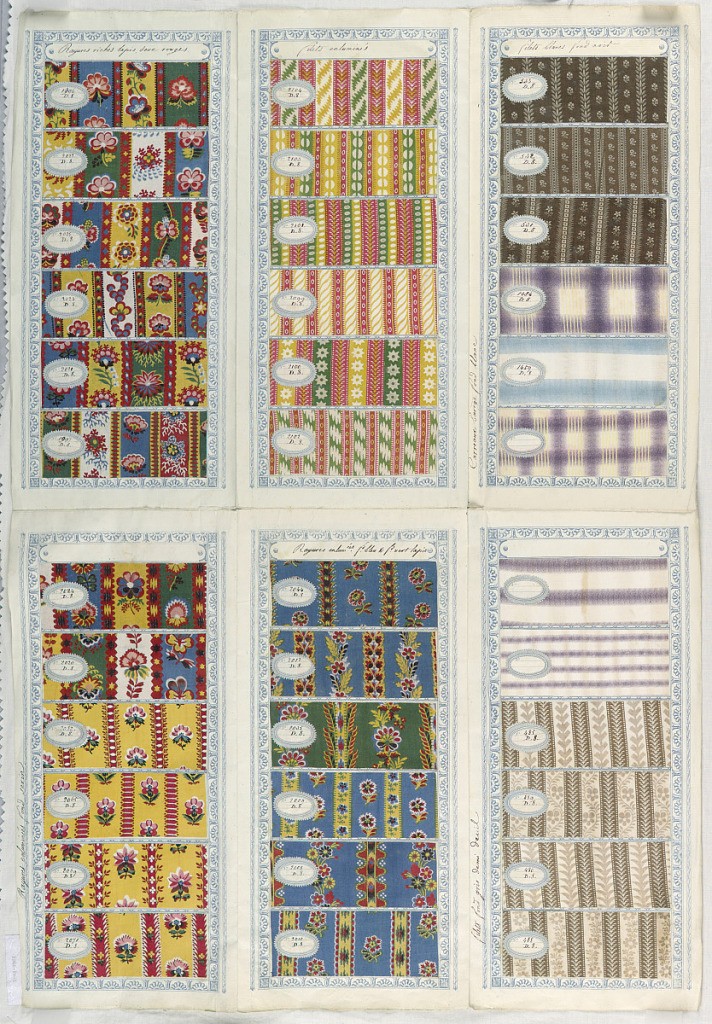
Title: Salesman's sample card
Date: late 18th–early 19th century
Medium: cotton, paper Technique: (samples) printed by roller and by block using lapis (resist) technique on plain weave foundation
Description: Sheet of heavy paper folded into six panels, each containing six swatches of printed fabric. Pattern numbers on white oval stickers adhered to each sample. Titles and comments in French on each panel.